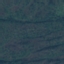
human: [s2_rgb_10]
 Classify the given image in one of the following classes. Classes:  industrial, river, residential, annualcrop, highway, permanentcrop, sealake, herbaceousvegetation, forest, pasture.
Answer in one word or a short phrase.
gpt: Forest